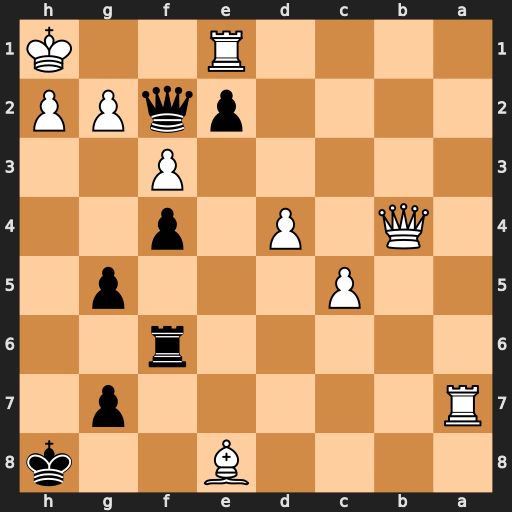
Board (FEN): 4B2k/R5p1/5r2/2P3p1/1Q1P1p2/5P2/4pqPP/4R2K
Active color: b
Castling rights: -
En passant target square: -
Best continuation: Qf1+ Rxf1 exf1=Q#